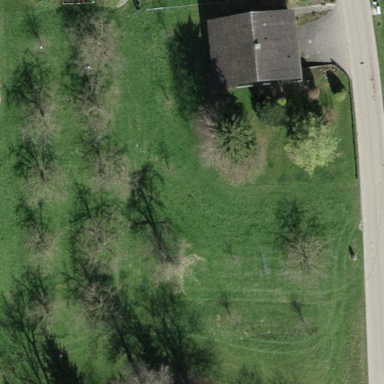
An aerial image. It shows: Orchard.